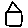
Label: house